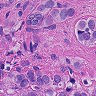
Metastatic tissue present: yes